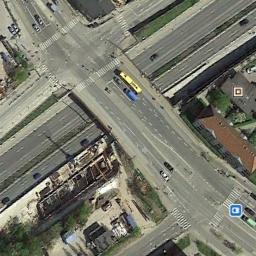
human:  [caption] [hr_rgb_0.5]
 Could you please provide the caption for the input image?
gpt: The overpass is next to some houses .

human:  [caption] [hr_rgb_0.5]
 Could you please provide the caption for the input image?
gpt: The perimeter of the overpasses is completely covered by vegetation .

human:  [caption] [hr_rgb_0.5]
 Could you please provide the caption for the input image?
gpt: The cross-line overpass is over the roads in the city .

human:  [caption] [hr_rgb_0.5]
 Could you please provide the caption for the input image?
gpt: A few cars are on the overpass .

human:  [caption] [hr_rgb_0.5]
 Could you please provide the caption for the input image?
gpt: There are some buildings beside the overpass .